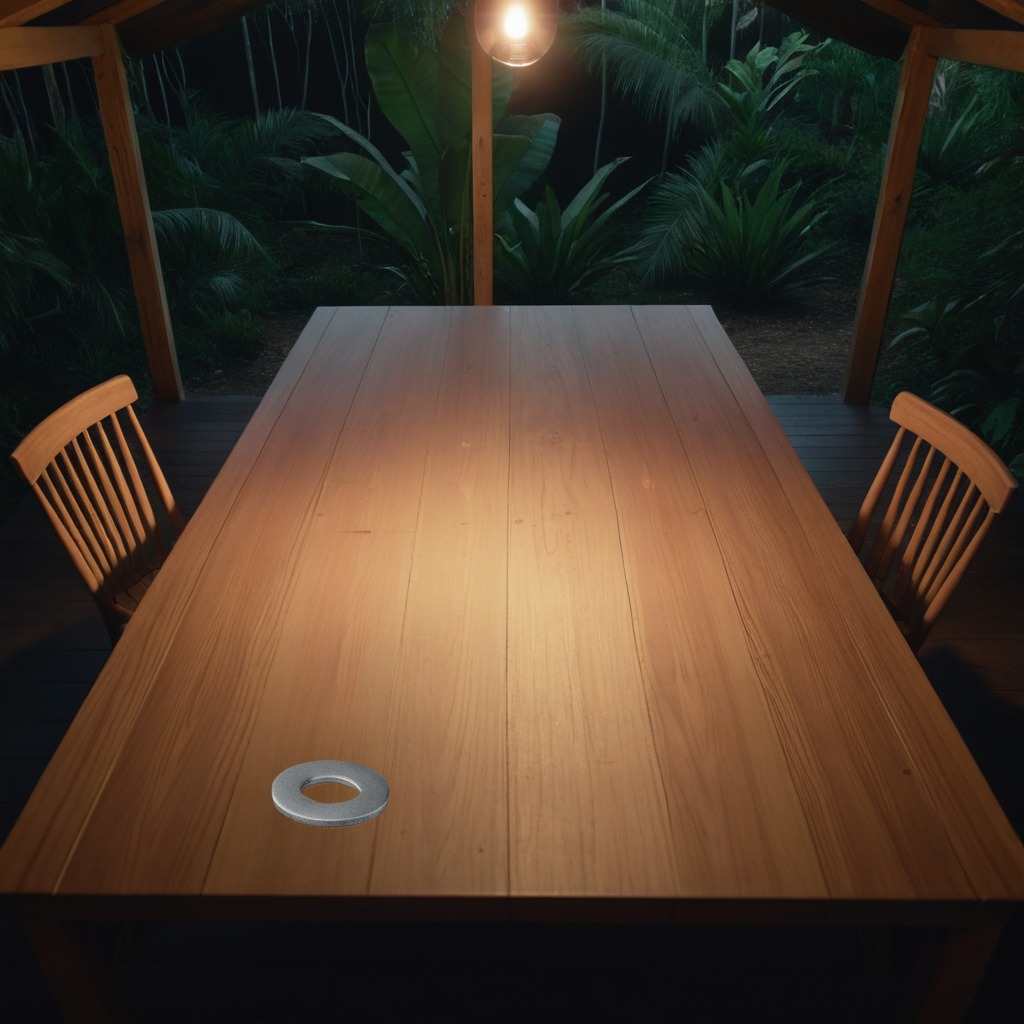
A flat metal washer lying on the wooden table inside a jungle field workshop tent at night.